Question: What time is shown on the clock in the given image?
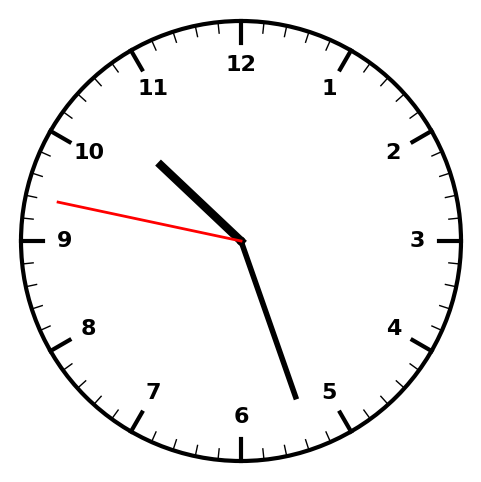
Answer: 10:26:47